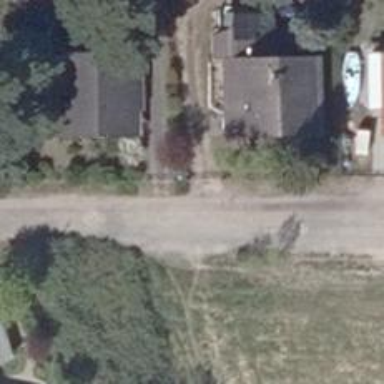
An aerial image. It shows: Residential road with compacted surface.